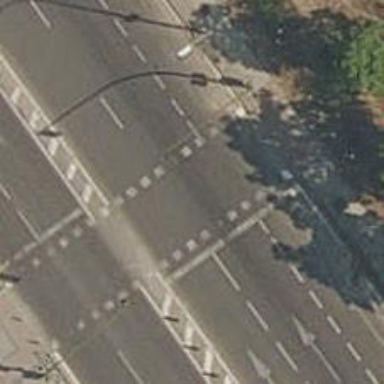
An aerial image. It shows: Road with traffic signals at the crossing.